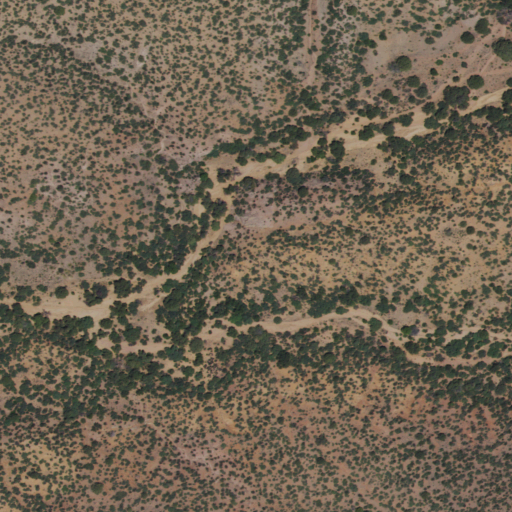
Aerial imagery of valley in New Mexico named Barrel Canyon containing shrub and evergreen forest